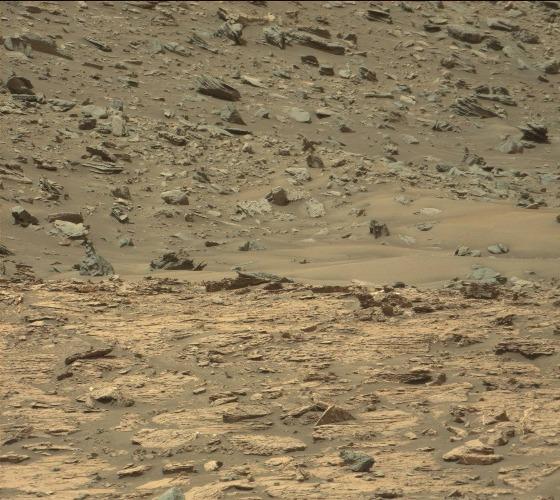
Terrain classes present: Bedrock, Gravel / Sand / Soil, Rock